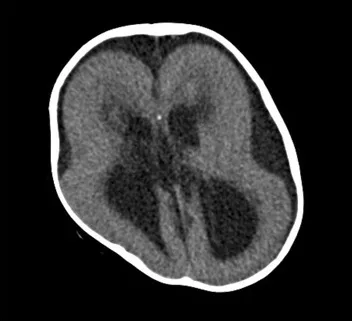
Head computed tomography (CT). Head CT showing type I lissencephaly with midline calcification.
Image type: radiology (ct)